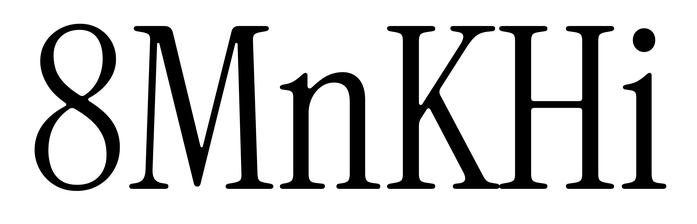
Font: InstrumentSerif-Regular